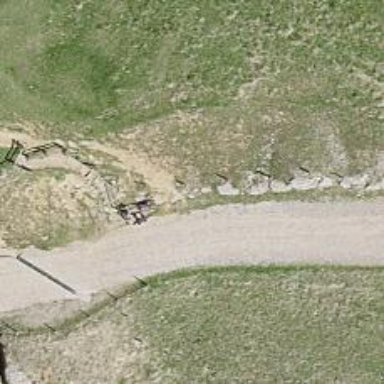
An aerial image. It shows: Brown bench in the vicinity.